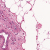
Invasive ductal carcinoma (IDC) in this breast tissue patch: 0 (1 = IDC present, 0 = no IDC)